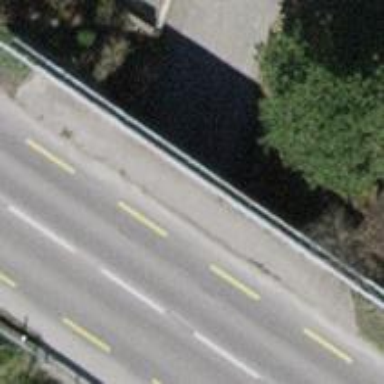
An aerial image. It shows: Unclassified road passing through tunnel with asphalt surface.